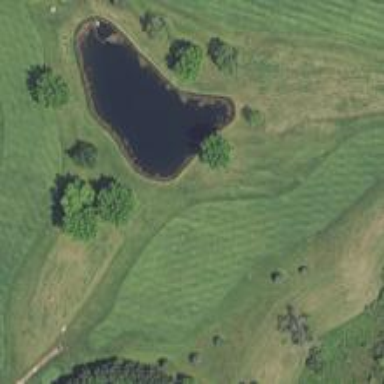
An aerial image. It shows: Scenic view of water hazard on golf course. The natural water feature adds beauty to the landscape.